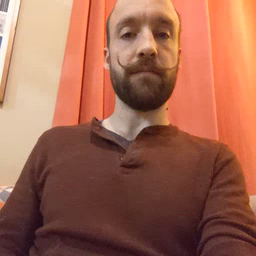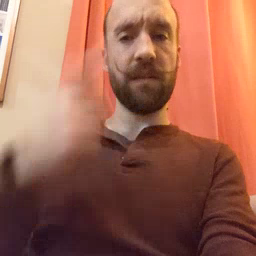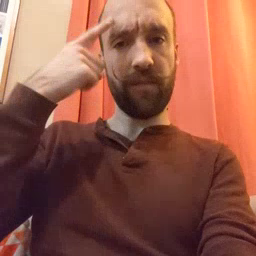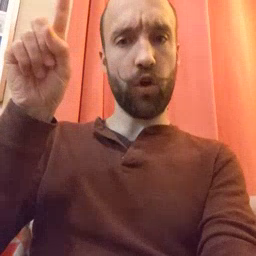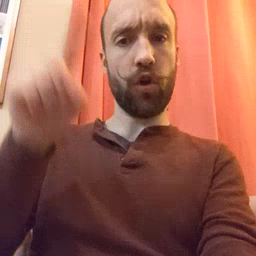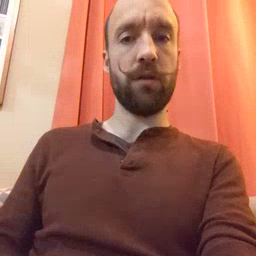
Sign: for